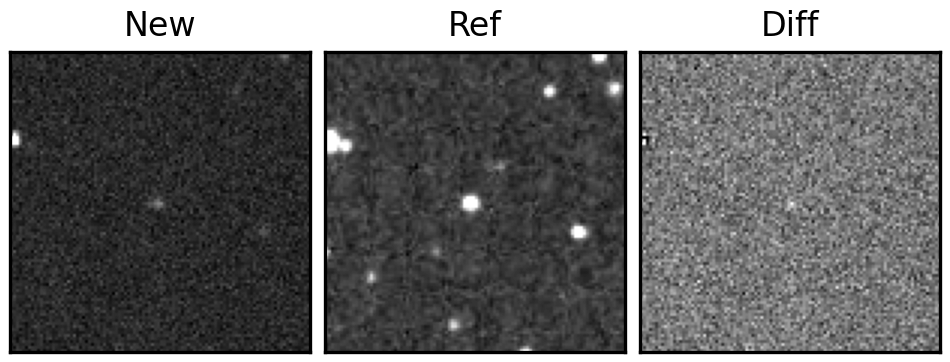
Label: real